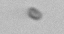
Label: nanoplankton_mix